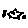
Label: star